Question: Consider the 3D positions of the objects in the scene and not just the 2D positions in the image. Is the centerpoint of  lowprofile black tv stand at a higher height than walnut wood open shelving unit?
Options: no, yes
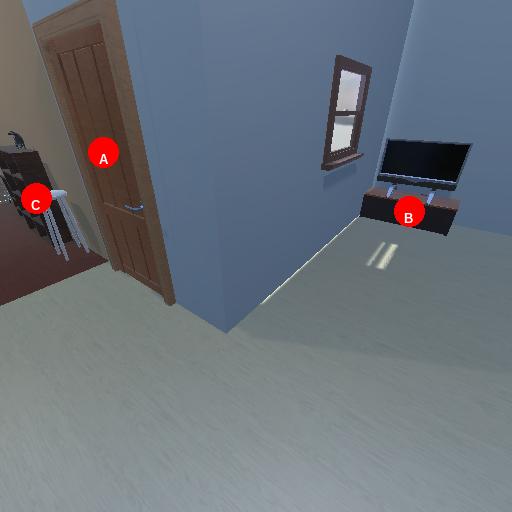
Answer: no